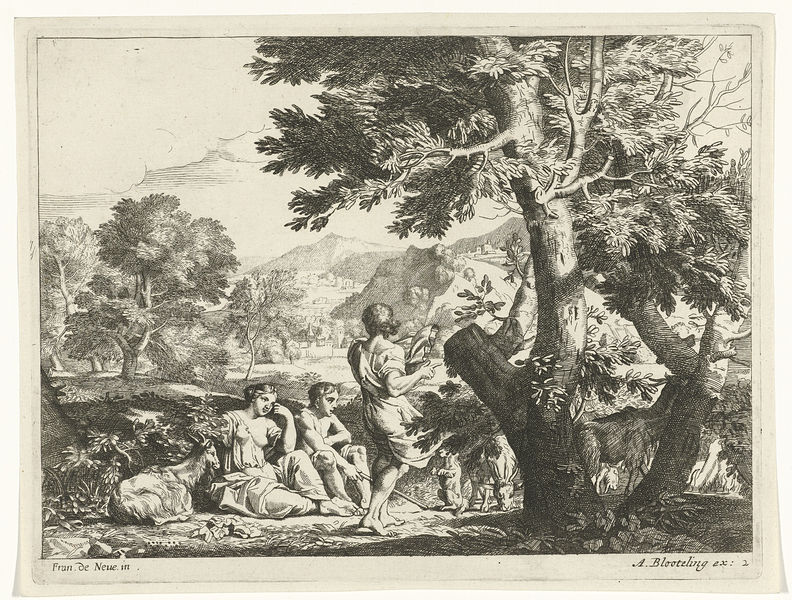
Titel: Landschap met herders en een hond
Künstler: Franciscus de Neve
Standort: Amsterdam
Institution: Rijksmuseum
Schlagwörter: femme, gravure, arbre, paysage, forêt, lithographie, eau forte, fête, agneau, nu, série